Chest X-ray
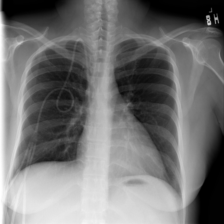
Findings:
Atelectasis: negative
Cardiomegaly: negative
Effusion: negative
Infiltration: negative
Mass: negative
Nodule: negative
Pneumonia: negative
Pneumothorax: negative
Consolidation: negative
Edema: negative
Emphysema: negative
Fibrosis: negative
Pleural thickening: negative
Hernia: negative